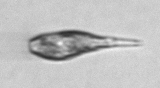
Label: Euglena